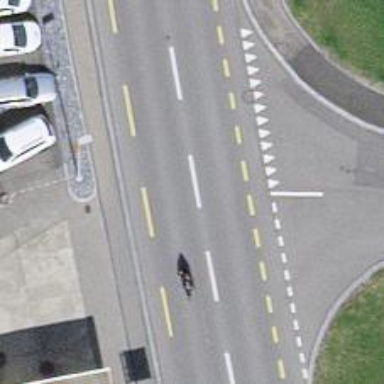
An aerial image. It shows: Primary highway with designated cycle lane.